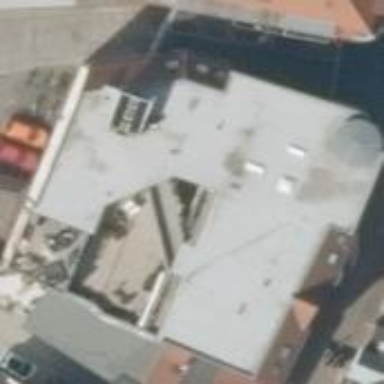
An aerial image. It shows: Commercial building.